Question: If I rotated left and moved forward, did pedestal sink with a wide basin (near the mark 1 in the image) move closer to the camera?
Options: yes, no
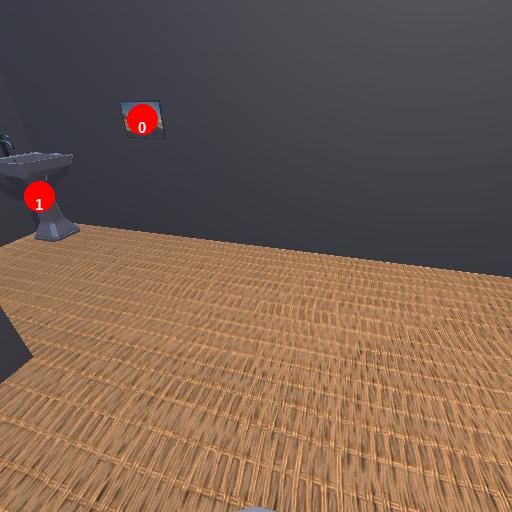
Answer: yes